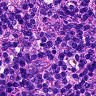
Metastatic tissue present: no